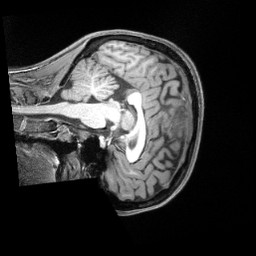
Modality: T1w
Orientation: sagittal
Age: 30
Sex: female
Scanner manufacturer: siemens
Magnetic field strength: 3 T
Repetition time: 2.4 s
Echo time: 0.00228 s